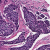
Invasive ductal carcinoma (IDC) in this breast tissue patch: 0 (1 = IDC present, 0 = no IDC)